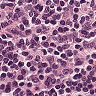
Metastatic tissue present: no